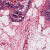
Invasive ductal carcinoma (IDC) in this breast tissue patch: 0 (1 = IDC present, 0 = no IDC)